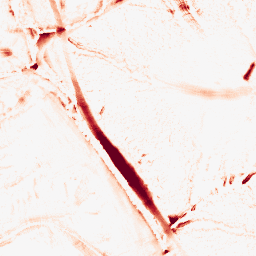
Category: morphological
Decomposition family: morphological
Decomposition parameters: operation: opening
size: 10
Upsampling method: quartic
Upsampling parameters: scale: 8
Upsampling scale: 8